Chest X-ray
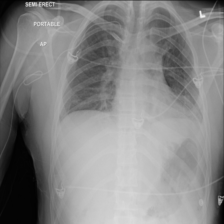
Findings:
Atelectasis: negative
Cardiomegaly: negative
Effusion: negative
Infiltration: negative
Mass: negative
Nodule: negative
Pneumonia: negative
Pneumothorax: negative
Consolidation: negative
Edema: negative
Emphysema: negative
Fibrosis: negative
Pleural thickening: negative
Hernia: negative